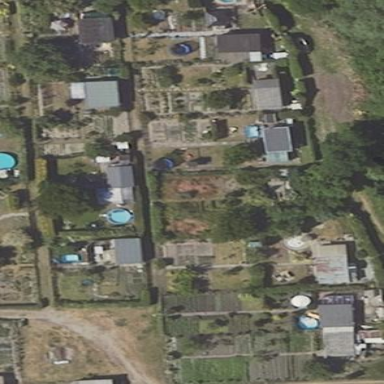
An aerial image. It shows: Allotments area.